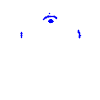
Particle: proton